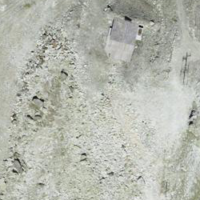
EUNIS habitat code: 48
Species observed at this site:
Prunella collaris